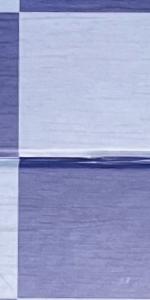
Label: Empty